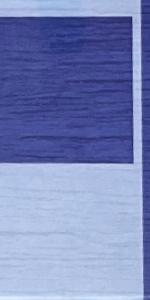
Label: Empty